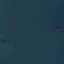
Land use / land cover class: SeaLake